Question: I've got a problem with the position of two UL's. I want the two UL's to be on the same level. As you can see in the Picture below, the first UL list is way down, while the second is at the top. I was able to recreate this on jsfiddle.
Link: <URL>
I was able to figure out that the problem is because the second list has more li than the first, but i wasn't able to fix it.
My current css looks like this:
'''
#container {text-align: center; display:block;}
#container > ul { color:#776; display:inline-block; width:360px; list-style-type: none;}
'''
and my html like this:
'''
<div id="container">
<ul>
<li>item</li>
<li>item</li>
</ul>
<ul>
<li>item</li>
<li>item</li>
<li>item</li>
<li>item</li>
<li>item</li>
<li>item</li>
<li>item</li>
<li>item</li>
</ul>
</div>
'''
Here's a picture of it:

## Update
i found out the answer.
Solution would be adding 'vertical-align: top;' to the ul's.
Please close this question.
Sorry for the inconvience.
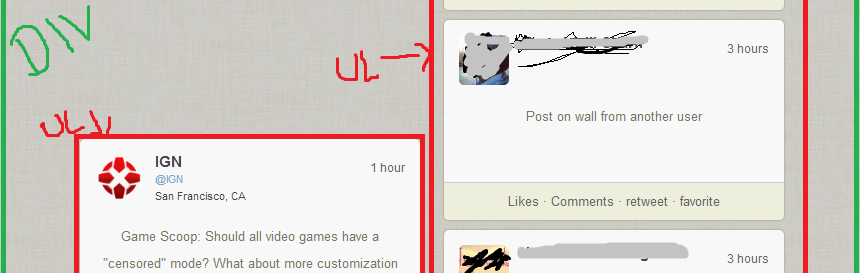
Answer: Since they are inline-blocks, you need to adjust the vertical alignment.
<URL>
'''
#container > ul {
color:#776;
display:inline-block;
width:60px;
list-style-type: none;
vertical-align: top
}
'''